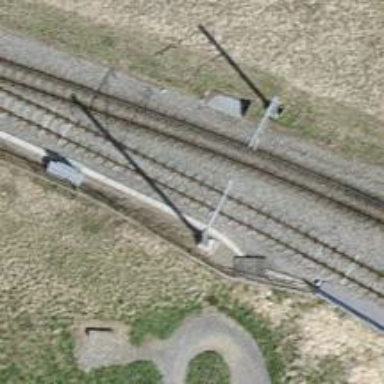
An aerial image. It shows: Narrow-gauge railway siding with electrified contact line.